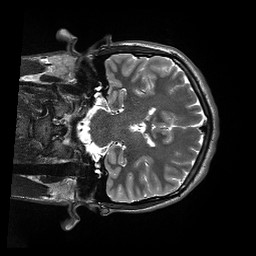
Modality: T2w
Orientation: coronal
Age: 20
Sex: male